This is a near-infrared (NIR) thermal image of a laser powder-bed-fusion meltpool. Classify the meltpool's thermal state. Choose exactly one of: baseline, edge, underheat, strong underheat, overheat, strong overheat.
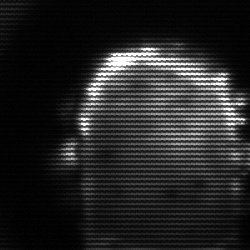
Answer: baseline